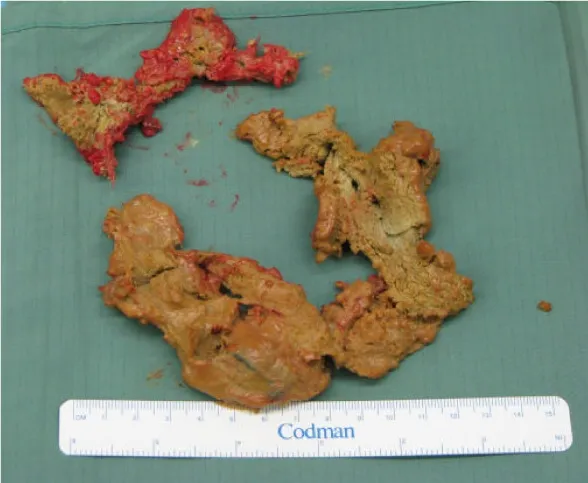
Three gauze compresses which were secured.
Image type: medical_photograph (other_medical_photograph)